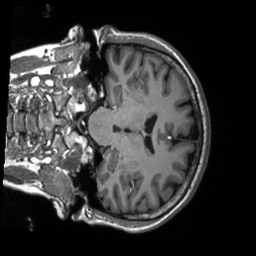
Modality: T1w
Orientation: coronal
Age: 49
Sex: male
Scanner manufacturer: siemens
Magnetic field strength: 3 T
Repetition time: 2.53 s
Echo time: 0.00219 s